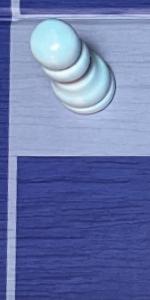
Label: Empty